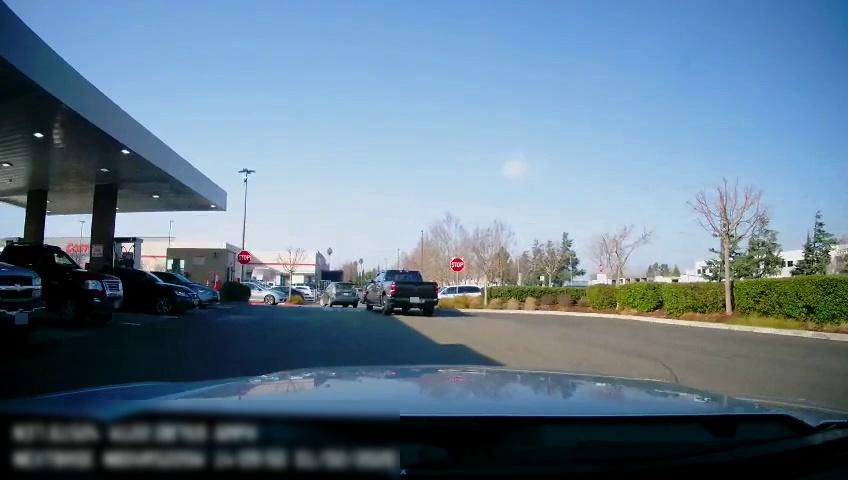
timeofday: Day
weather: Sunny
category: Drivable Space
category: Vehicles | Truck
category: Vehicles | SUV
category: Vehicles | SUV
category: Vehicles | Car
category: Vehicles | Car
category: Vehicles | Car
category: Vehicles | Car
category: Vehicles | Car
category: Vehicles | Car
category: Vehicles | Car
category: Vehicles | Truck
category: Traffic | Signs
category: Traffic | Signs